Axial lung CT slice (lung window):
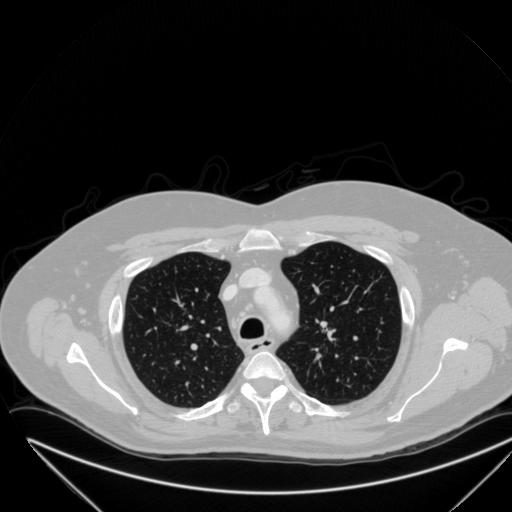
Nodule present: no